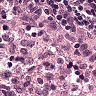
Metastatic tissue present: no